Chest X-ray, PA view. Patient: 37 years old, sex F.
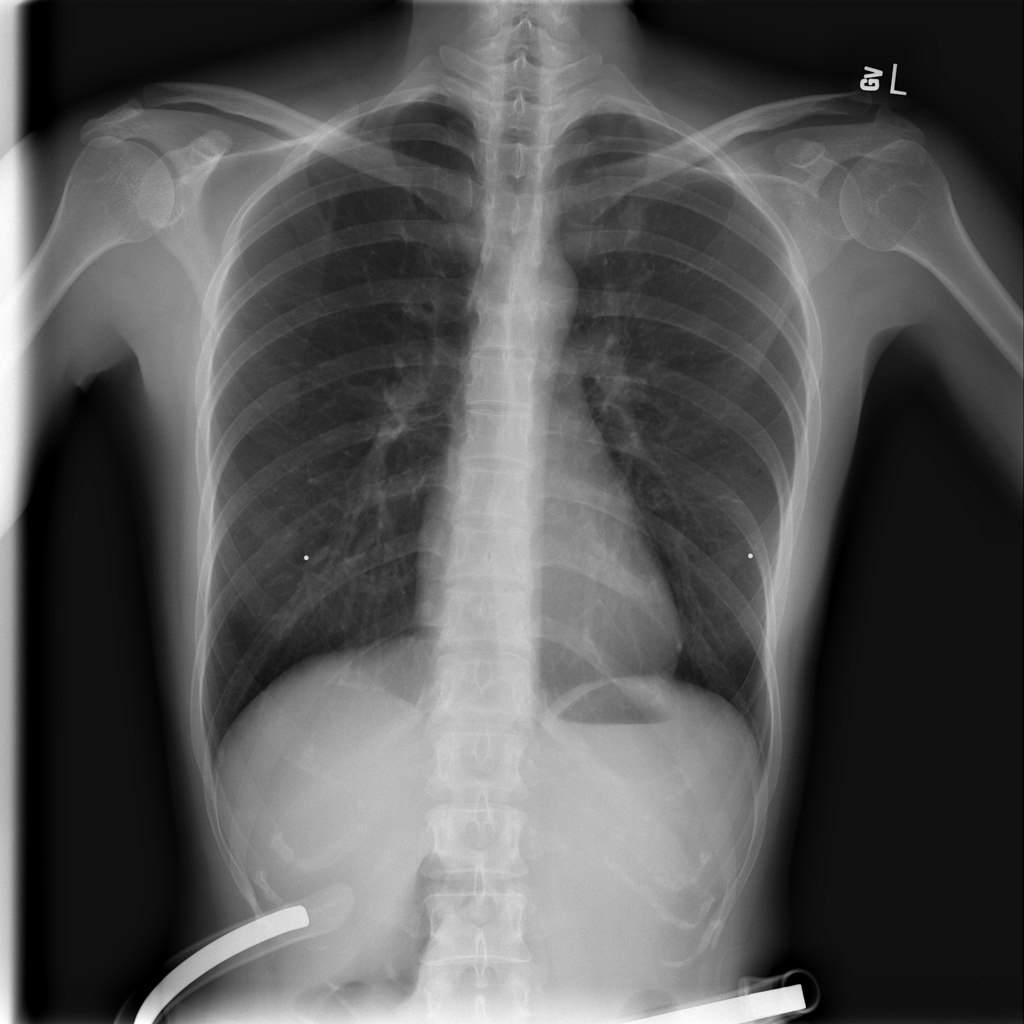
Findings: No Finding